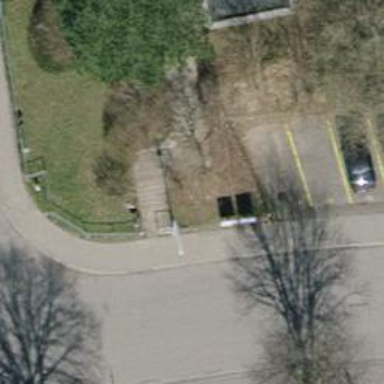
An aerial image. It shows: Footway with sett surface.